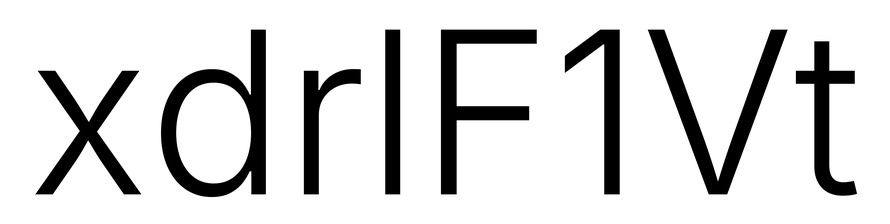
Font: Inter_Light